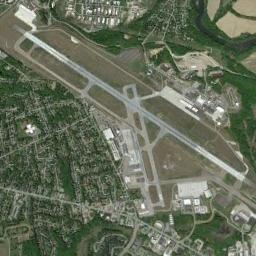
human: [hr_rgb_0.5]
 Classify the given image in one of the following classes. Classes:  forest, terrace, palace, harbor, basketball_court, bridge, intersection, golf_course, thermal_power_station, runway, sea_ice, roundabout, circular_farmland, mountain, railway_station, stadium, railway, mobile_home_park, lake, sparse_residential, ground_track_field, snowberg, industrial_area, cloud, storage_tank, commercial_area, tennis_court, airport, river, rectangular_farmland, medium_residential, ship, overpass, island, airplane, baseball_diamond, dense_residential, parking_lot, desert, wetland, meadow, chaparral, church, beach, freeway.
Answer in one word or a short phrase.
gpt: airport